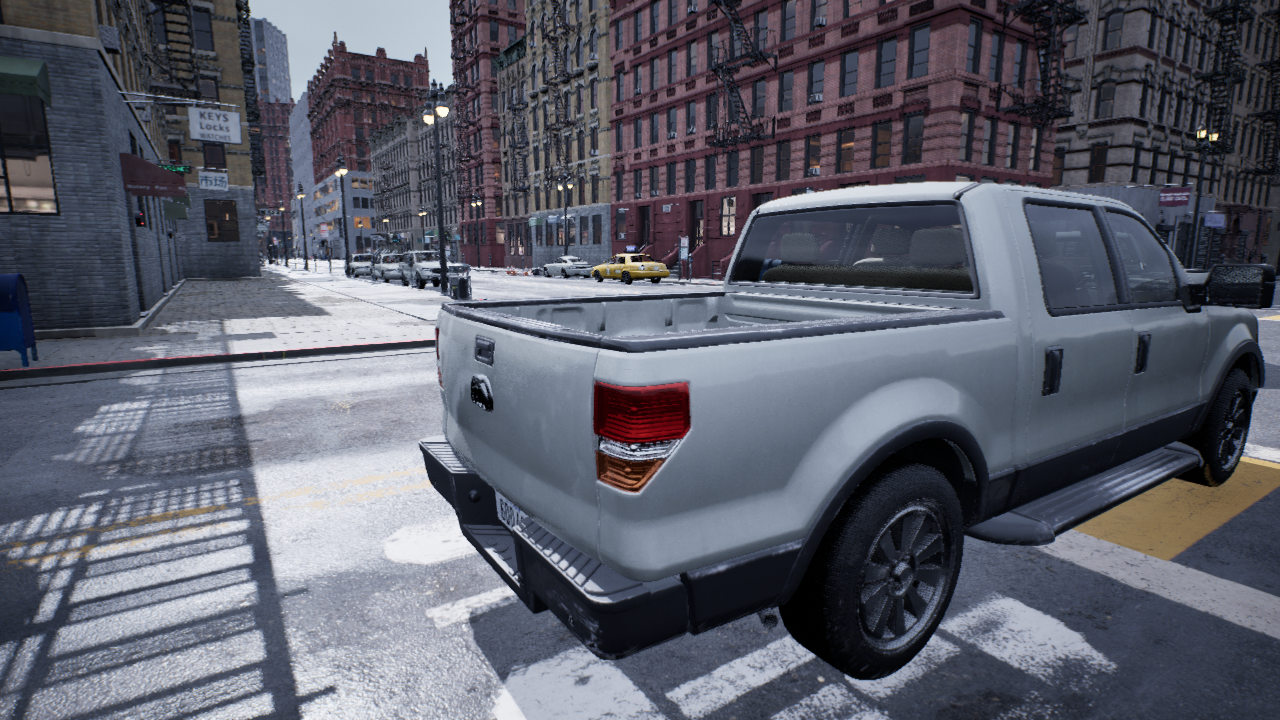
Venue: residential
Lighting: overcast
Vehicle rig: pickup